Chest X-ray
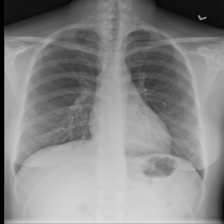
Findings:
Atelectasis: negative
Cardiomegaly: negative
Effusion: negative
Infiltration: negative
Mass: negative
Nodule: negative
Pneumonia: negative
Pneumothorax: negative
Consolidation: negative
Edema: negative
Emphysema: negative
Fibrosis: negative
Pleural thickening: negative
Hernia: negative